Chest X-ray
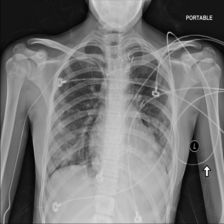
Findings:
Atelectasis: negative
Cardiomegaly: negative
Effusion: negative
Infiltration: positive
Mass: negative
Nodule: positive
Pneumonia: negative
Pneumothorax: negative
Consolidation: negative
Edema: negative
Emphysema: negative
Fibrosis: negative
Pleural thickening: negative
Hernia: negative